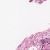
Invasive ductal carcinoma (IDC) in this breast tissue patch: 0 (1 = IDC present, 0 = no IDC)